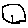
Label: square